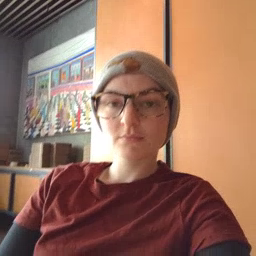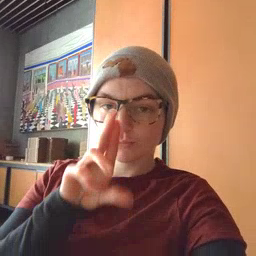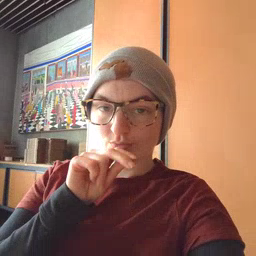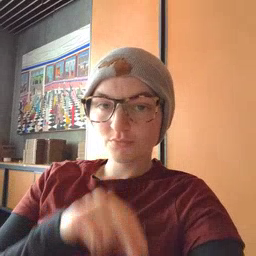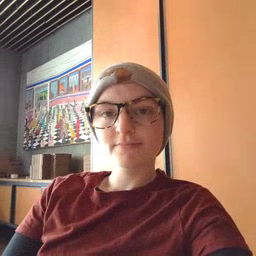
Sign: duck